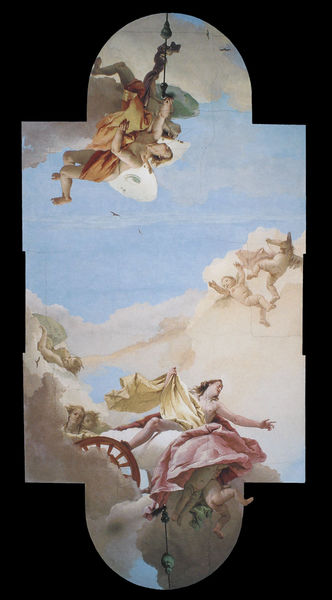
Titel: Diana und Eolo
Künstler: Giovanni Battista Tiepolo
Standort: Vicenza, Villa Valmarana (EU - I - Venetien)
Schlagwörter: blau, flügel, gemälde, himmel, vogel, wolken, gelb, kleid, orange, raum, weiss, ausblick, rot, wolke, barock, kleidung, innenraum, gewand, decke, rosa, engel, figuren, rad, leinwand, mythologie, untersicht, deckengemälde, fresko, putten, pute, putti, pfeil, puten, vogelflug, rosarot, yeiss